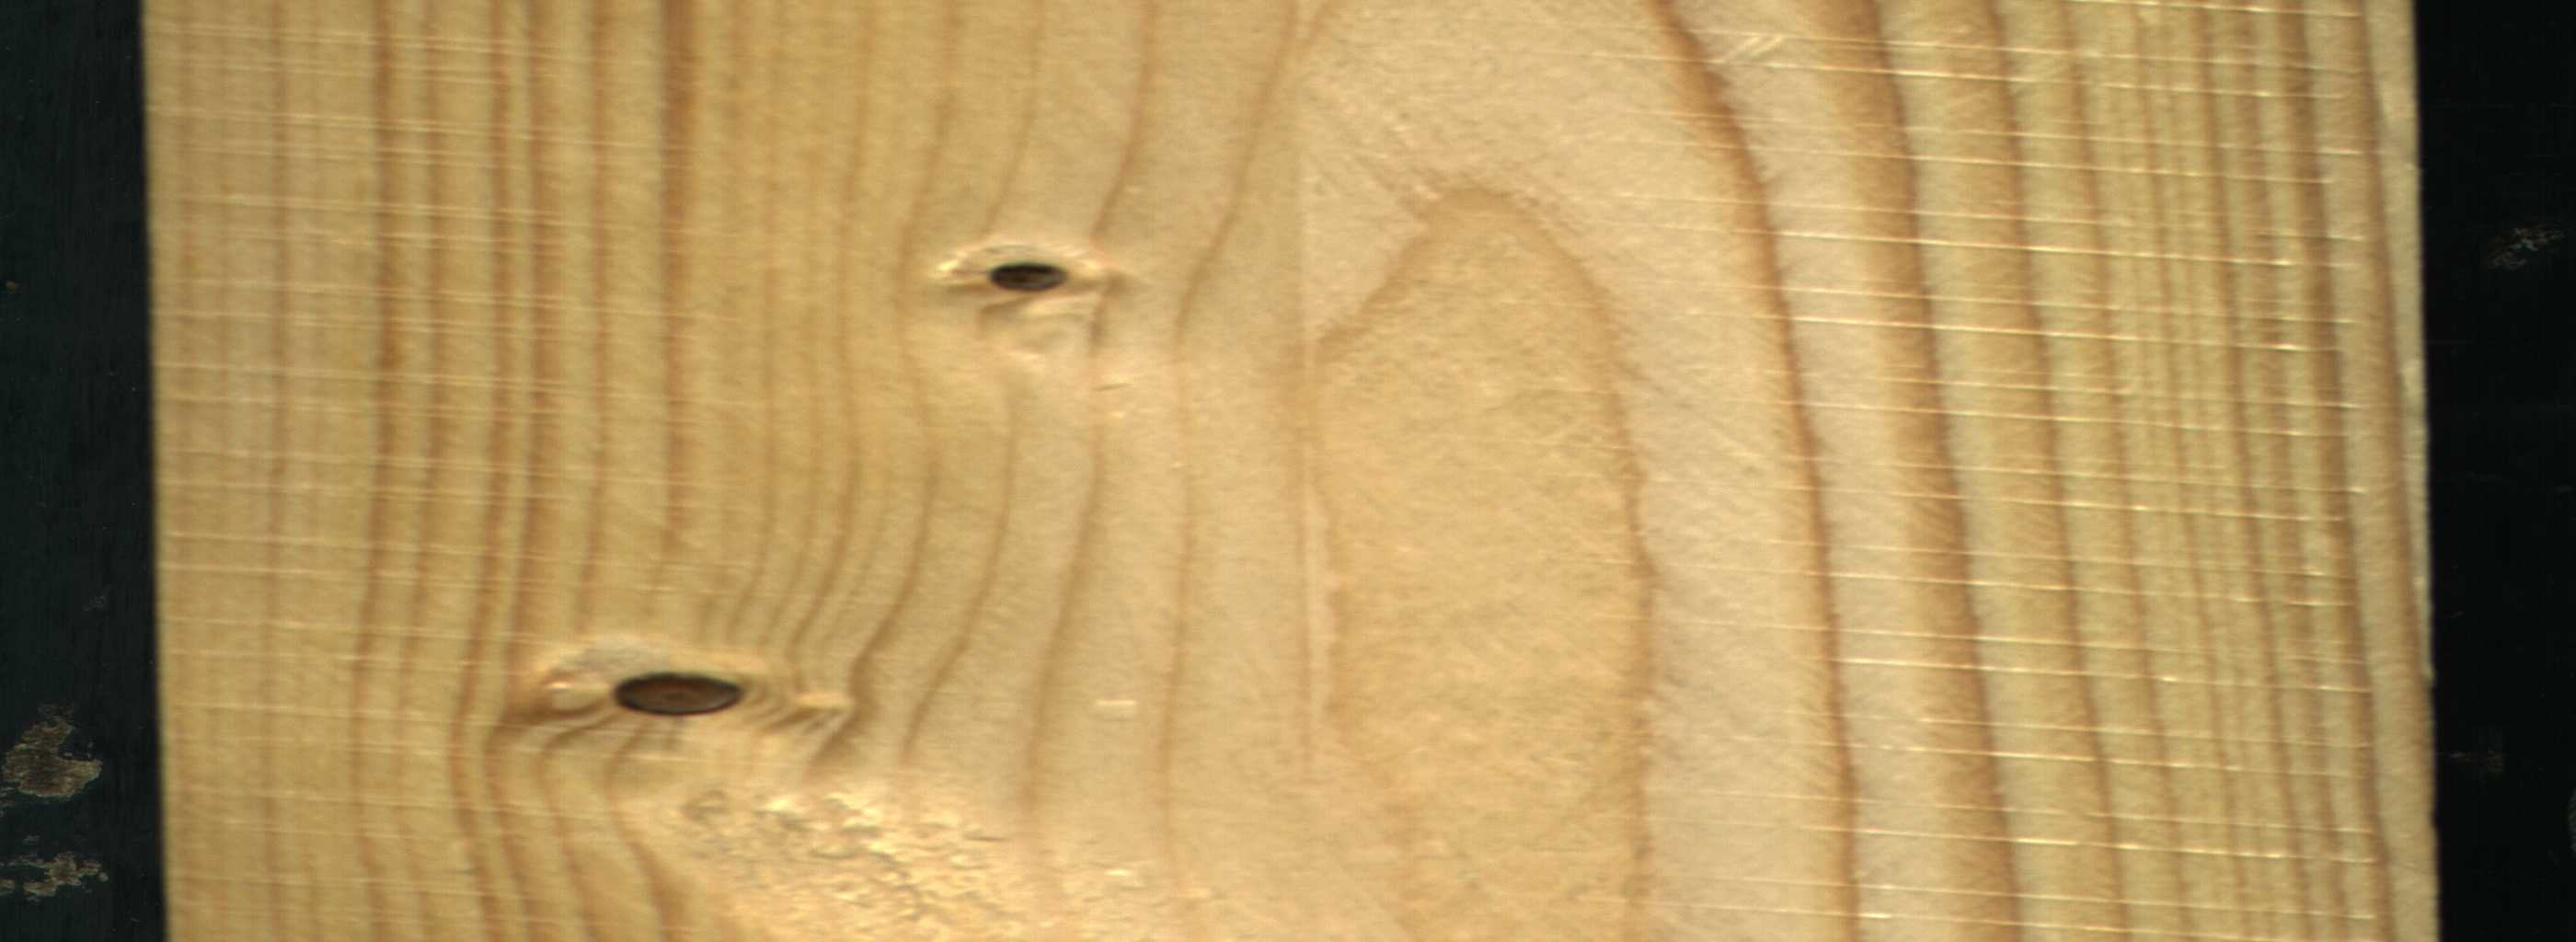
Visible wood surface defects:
Dead_Knot
Dead_Knot